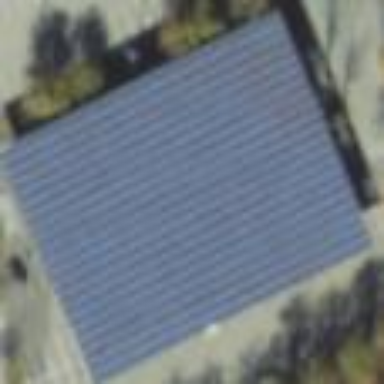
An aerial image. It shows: Solar photovoltaic panel generator on roof of building.